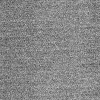
Atmospheric dust classification: dusty